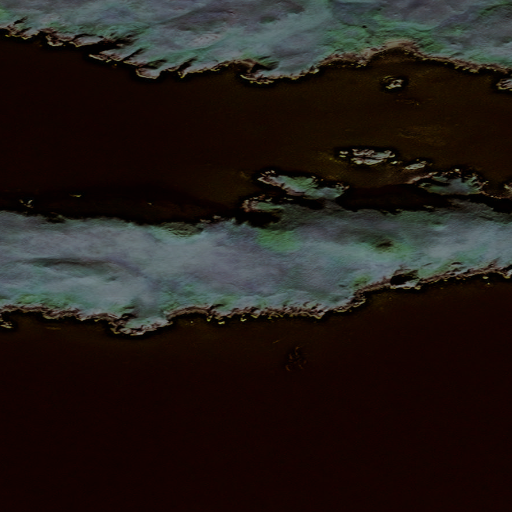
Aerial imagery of island in Alaska named Ina Island containing only unknown